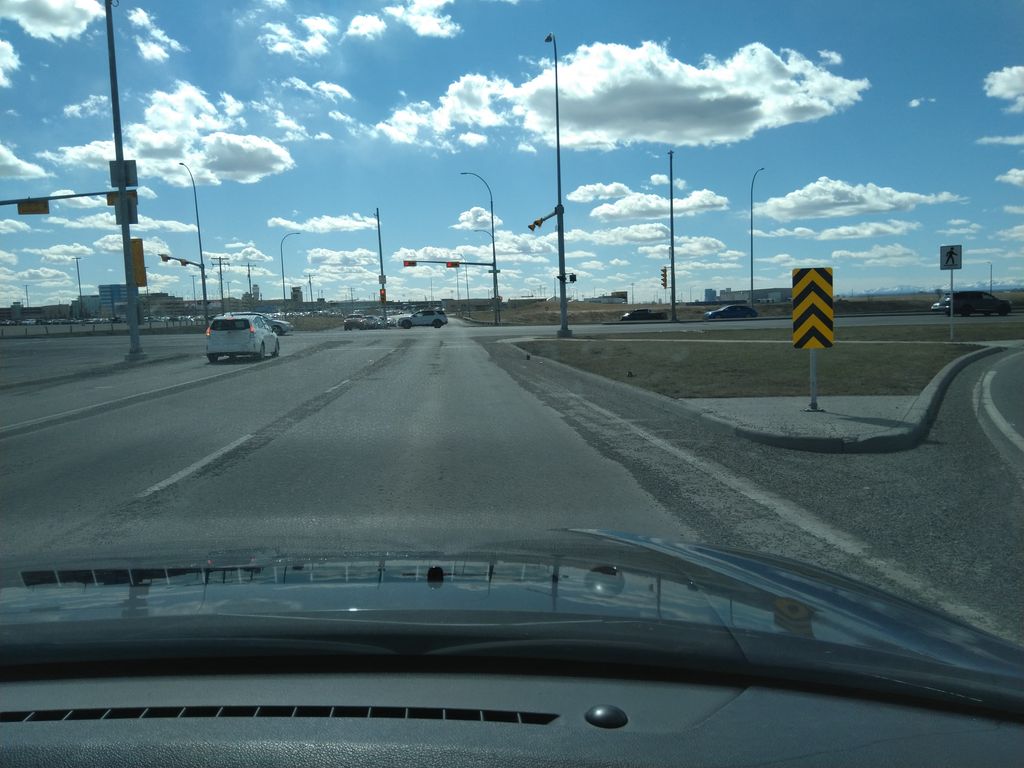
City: calgary